Aerial crown-view tile of a tropical tree (Barro Colorado Island, Panama), acquired 20241216:
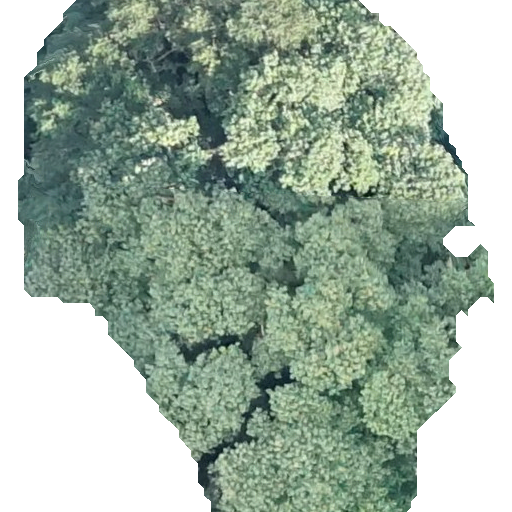
Species: Hieronyma alchorneoides
GBIF accepted scientific name: Hieronyma alchorneoides
Crown area: 317.433 m²